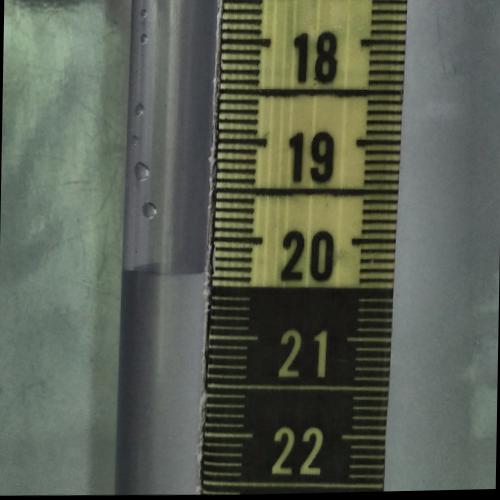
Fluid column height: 20.4 cm